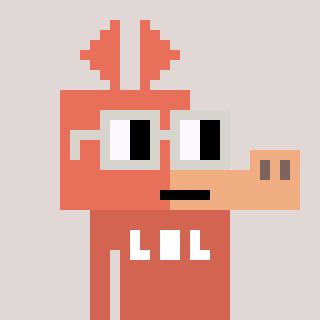
a pixel art character with square light gray glasses, a aardvark-shaped head and a peachy-colored body on a warm background